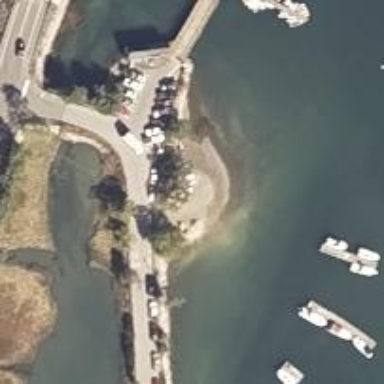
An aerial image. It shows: Slipway on leisure land.